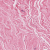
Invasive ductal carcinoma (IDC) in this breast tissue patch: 0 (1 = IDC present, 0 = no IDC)